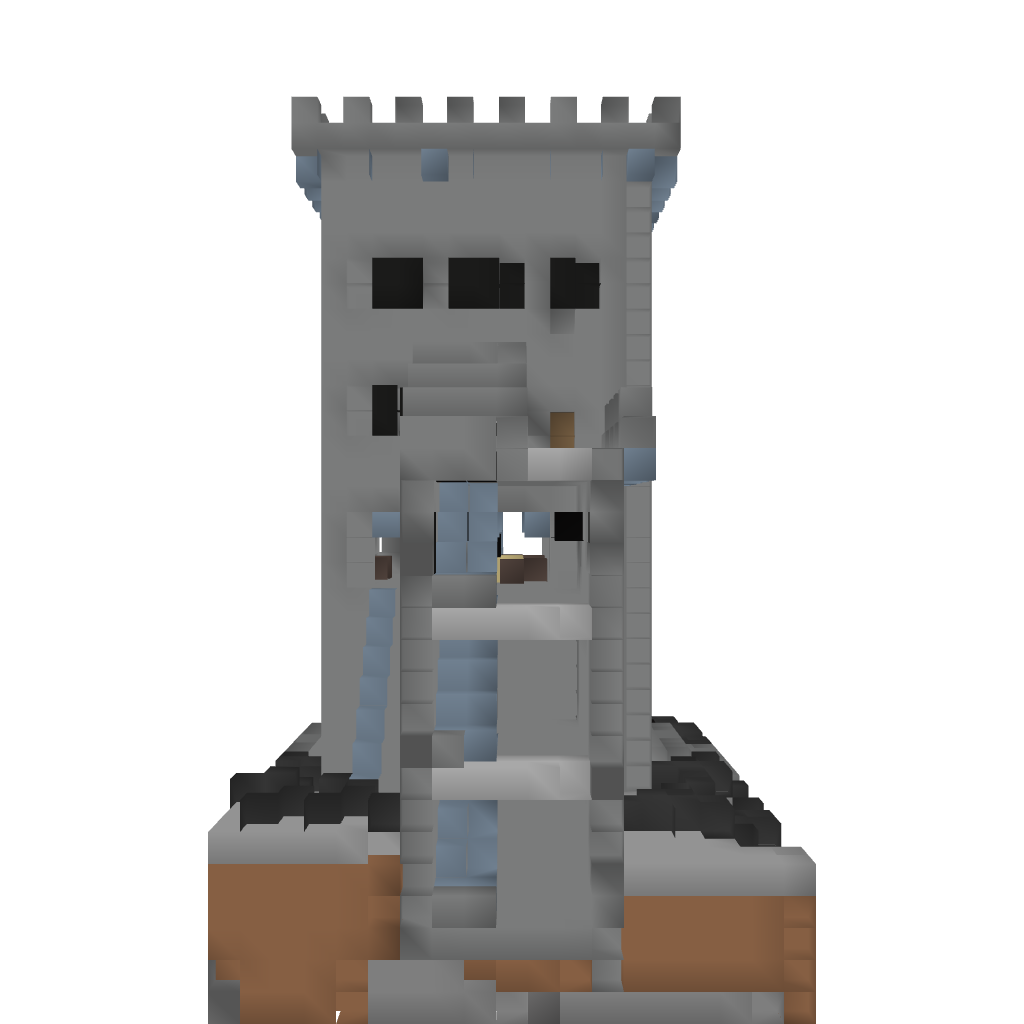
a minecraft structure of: Skin System redstone door (5 by 3 pistons)